Question: Just as title says, I'd like to know if it's possible to change the color theme of Firefox Developer dev tools. Light and dark theme are nice, but I'd like to use a code color theme like Monokai or something similar, how can I do that?
Below you can see the current dark theme in the dev tools:
[
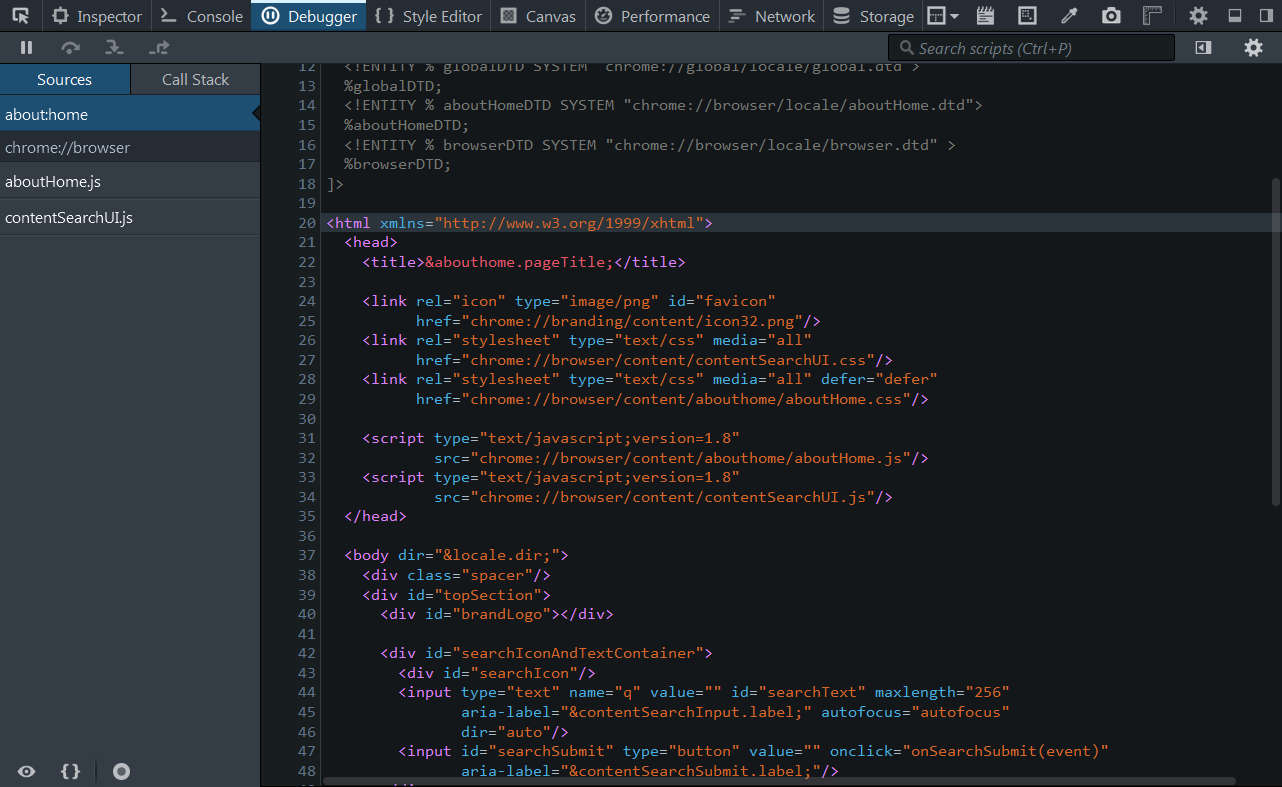
Answer: I found the <URL> and basically you have to modify the css style creating an overriding chrome stylesheet.
> You would have to write your own style rules and apply them via
userChrome.css or Stylish. Use the !important flag to override
existing style rules.<URL> and
userContent.css (websites) are located in the chrome folder in the
Firefox profile folder.<URL>